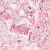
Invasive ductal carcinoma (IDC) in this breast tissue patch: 0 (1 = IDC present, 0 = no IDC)